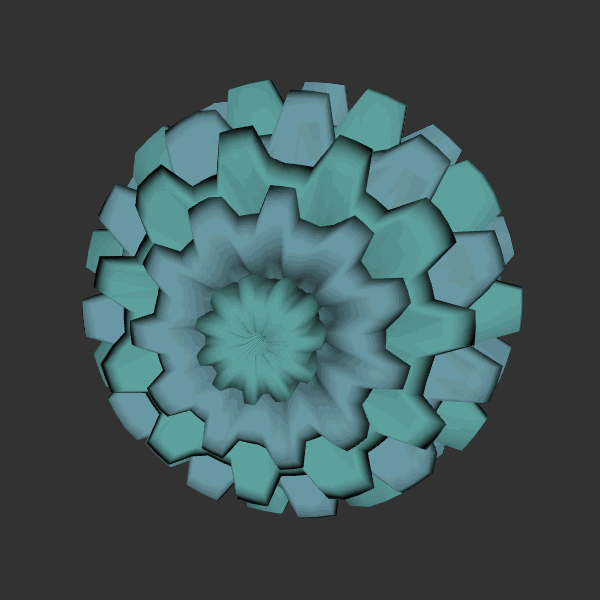
Background: dark